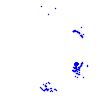
Particle: electron